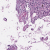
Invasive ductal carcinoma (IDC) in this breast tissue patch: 0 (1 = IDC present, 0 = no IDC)